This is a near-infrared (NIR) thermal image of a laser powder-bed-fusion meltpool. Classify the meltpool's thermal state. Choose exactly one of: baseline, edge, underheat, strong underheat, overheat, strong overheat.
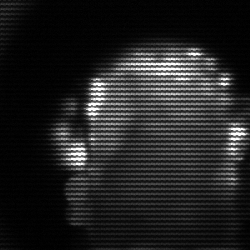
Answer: baseline